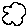
Label: cloud